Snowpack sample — Loveland Pass, Silver Plume, Colorado, USA (1/12/25, 11:40 AM MST)
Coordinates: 39.66, -105.88
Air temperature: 7 °F
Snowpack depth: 140 cm
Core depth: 10 cm
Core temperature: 41 °F
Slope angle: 11°, slope face: 30°
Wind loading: high
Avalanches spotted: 2
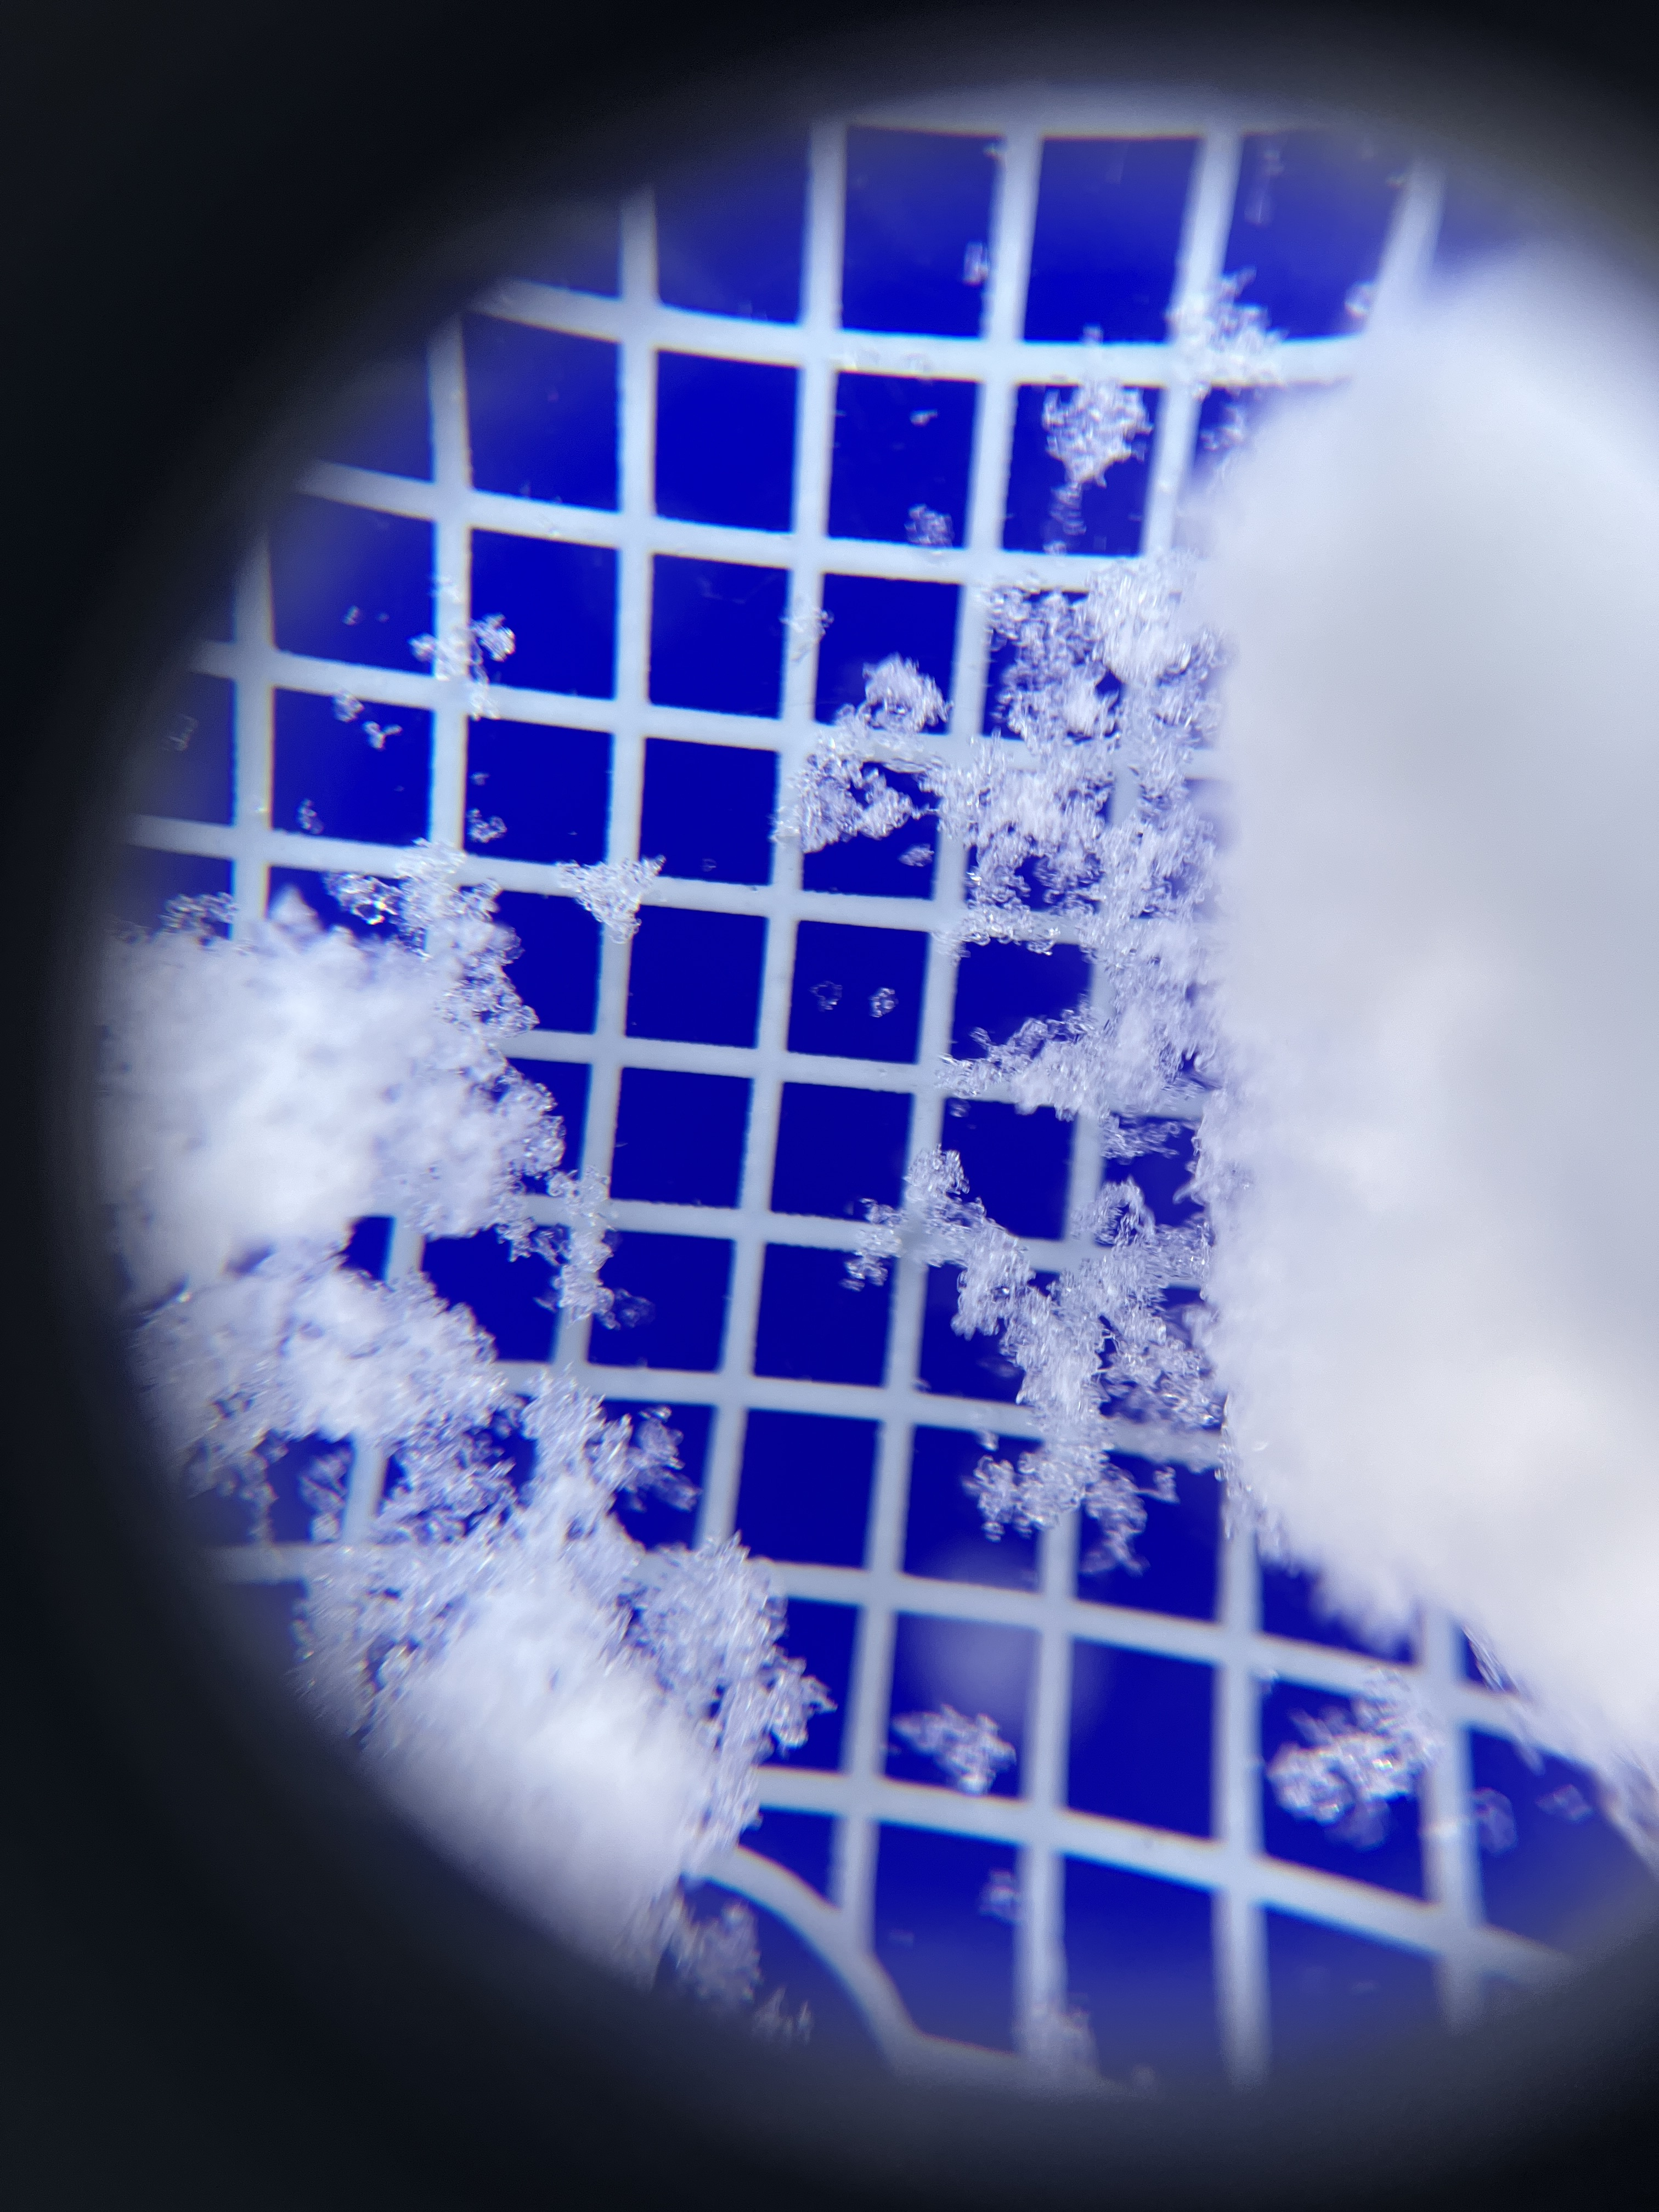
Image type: magnified_profile
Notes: Pilot using slightly modified coring method that took too large segment for snow profile picturing, advised not to use in higher level models. Two avalanche on south face nearby, partially cloudy with light snow in the last 24 hours. Lots of wind loading on eastern features.